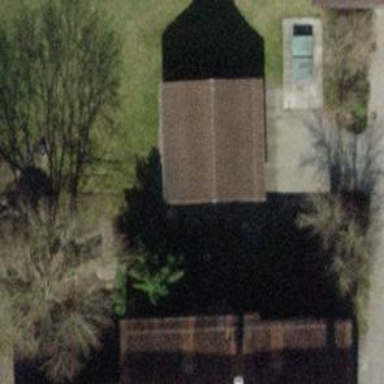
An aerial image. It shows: Group of garages.